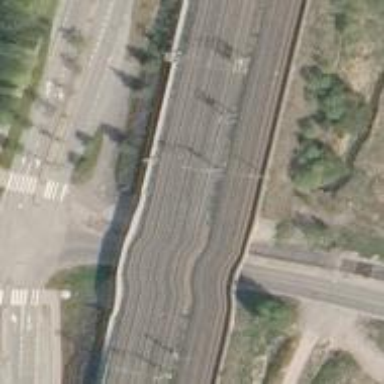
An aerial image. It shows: Bridge with railway tracks. The electrified line has continuous contact line.